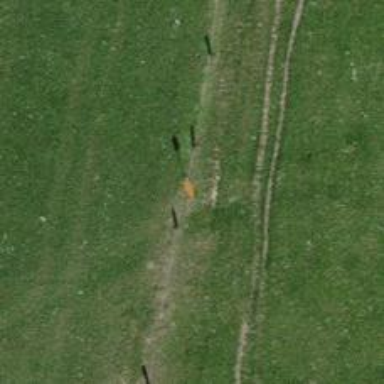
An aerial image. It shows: Pole with roofed pipeline marker.